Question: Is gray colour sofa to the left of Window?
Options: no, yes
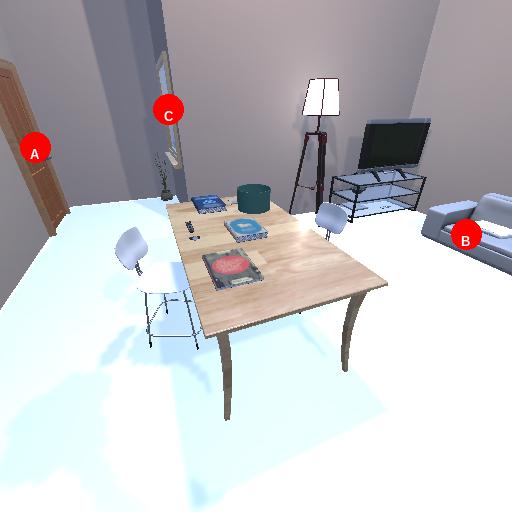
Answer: no